Current action and preconditions to check: trajectory_clear

Your task: For each precondition in the list above, predict whether it will hold at this action.

Consider the current scene as observed from the mobile robot's camera, and analyze the predicted future states of all dynamic agents (e.g., people, animals, vehicles, or any moving entities) within the NEXT SECOND.

IMPORTANT: Only answer "very likely" if you are absolutely certain—based on strong, clear evidence—that a dynamic agent will violate the precondition in the predicted future state. Do NOT answer "very likely" for unlikely, ambiguous, or low-probability risks.

Ask yourself for each precondition: Is there a high probability, with clear and convincing evidence, that the predicted future states of any dynamic agent will interfere with the predicted future state of the currently executing action within the NEXT SECOND, causing that precondition to fail?

Assess the risk level based on these predictions. Use "likely" or "very likely" if motions create a clear risk of interference.

Use "neutral" or "improbable" if agents are nearby but their predicted paths are clearly diverging or non-conflicting.

Failure Risk Categories: "very improbable", "improbable", "neutral", "likely", "very likely"

Answer Format: Output ONLY the probability_of_failure value from these categories: "very improbable", "improbable", "neutral", "likely", "very likely"

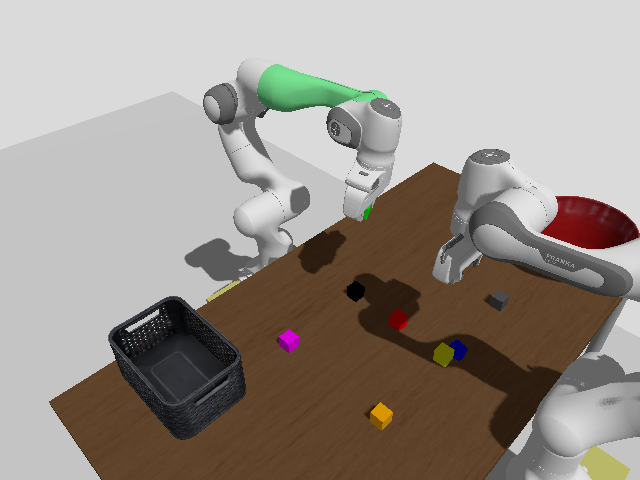

Answer: very improbable